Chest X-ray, PA view. Patient: 36 years old, sex F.
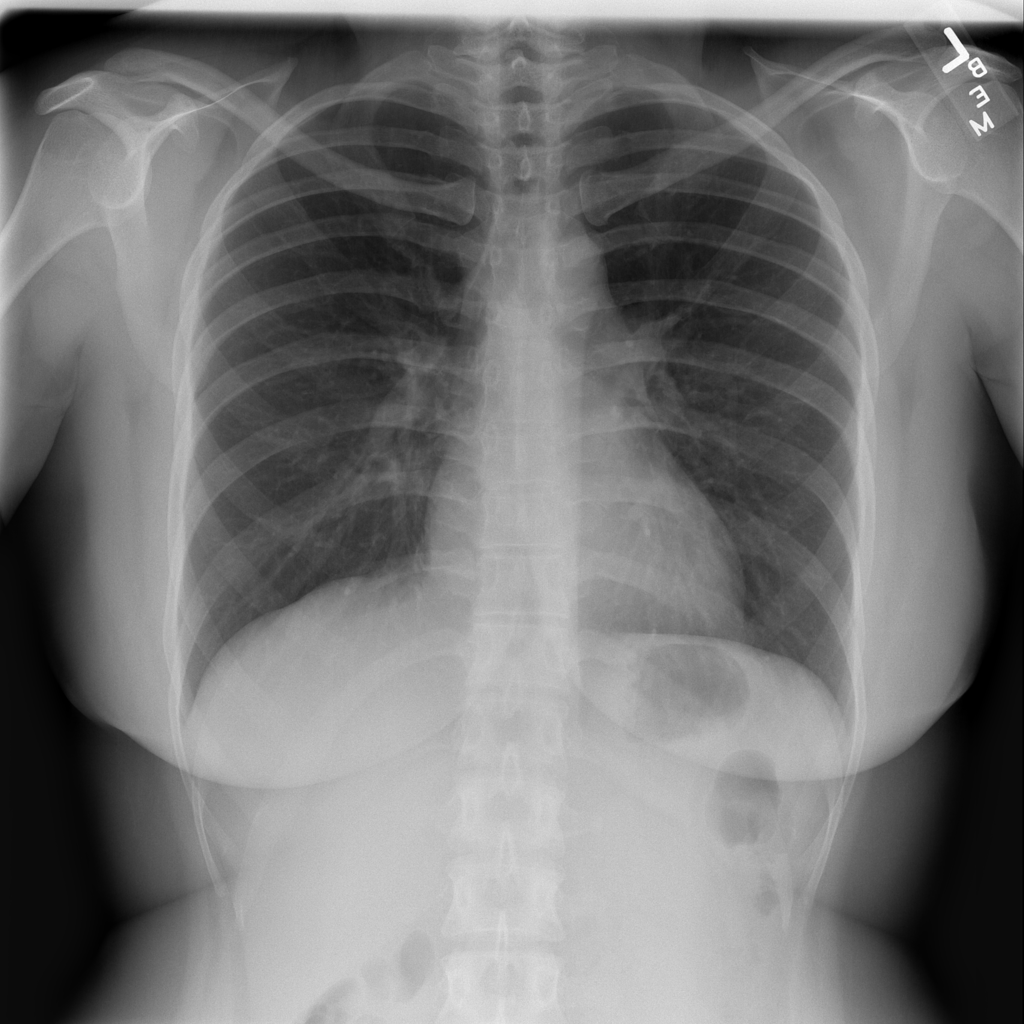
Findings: No Finding